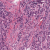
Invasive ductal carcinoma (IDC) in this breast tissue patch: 1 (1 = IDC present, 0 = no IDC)